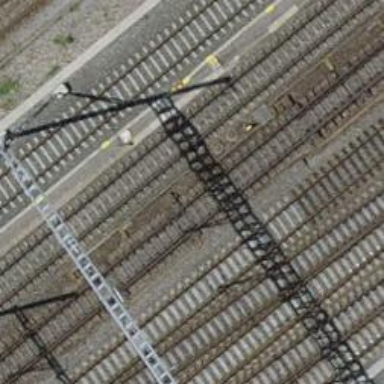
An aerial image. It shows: Single railway track with electrified contact line.